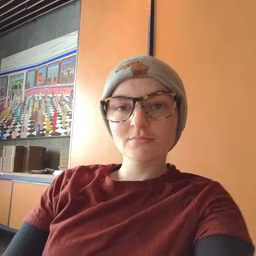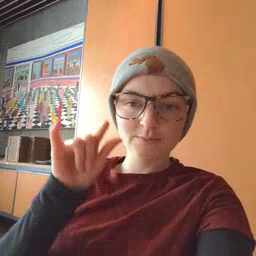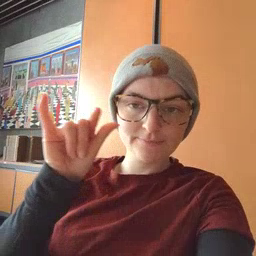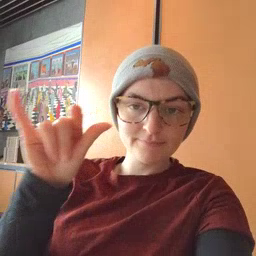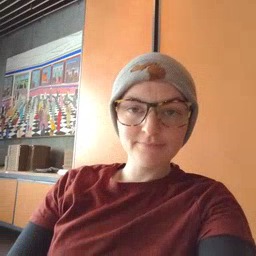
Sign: airplane